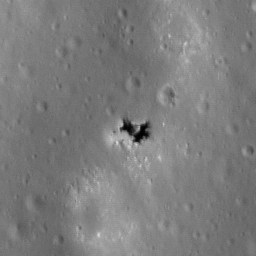
Pit: Catalán B 1
Host crater: Catalán B
Host type: impact_melt
Lunar coordinates: latitude -45.655, longitude 271.426